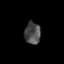
Tissue: prostate
Cell type: Myeloid cells
Senescence score: 0.3538
Nuclear area (px): 342
Mean DAPI intensity: 75.705